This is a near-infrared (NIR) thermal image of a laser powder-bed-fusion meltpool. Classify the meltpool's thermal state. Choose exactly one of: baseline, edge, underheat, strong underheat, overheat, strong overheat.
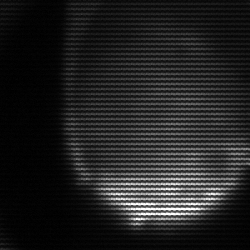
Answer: edge